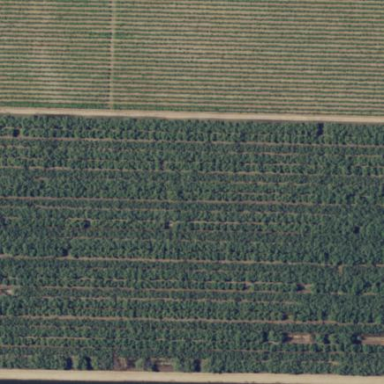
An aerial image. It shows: Almond orchard with rows of almond trees.